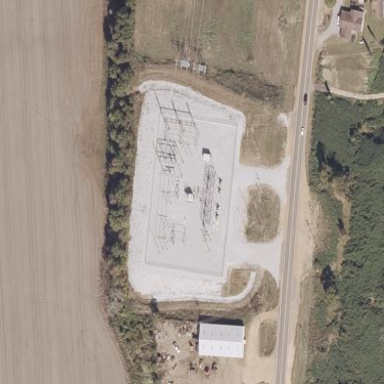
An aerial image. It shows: Distribution level power substation surrounded by fence.